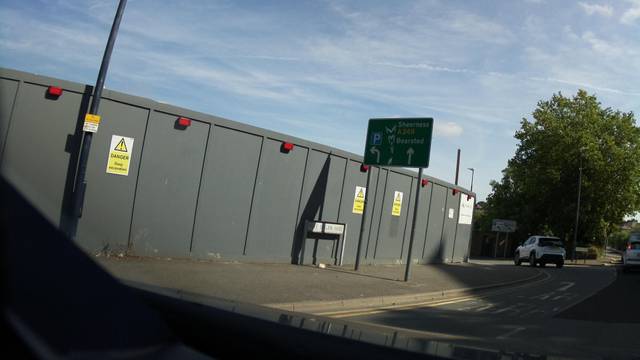
Region: United Kingdom
Coordinates: 51.271, 0.5275